Question: V 8.04. This is in the context of 'Manipulate' use only.
Here is a simple example of using an Item to place controls in different places in the UI using Manipulate
'''
Manipulate[Plot[Sin[z], {z, -Pi, Pi}, ImageSize -> 100],
Item[Control[{{x, 0, "x="}, 0, 10, 1,ImageSize->Tiny}],ControlPlacement->Left],
Item[Control[{{y, 0, "y="}, 0, 10, 1,ImageSize->Tiny}],ControlPlacement->Right]
]
'''

However, I am using Leonid's macro method (link <URL> to help me build my UI controls, so I'd like to do something like
'''
Manipulate[Plot[Sin[z], {z, -Pi, Pi}],
Evaluate@With[{im = ImageSize -> Tiny},
Item[Control[{{x, 0, "x="}, 0, 10, 1, im}],ControlPlacement -> Left],
Item[Control[{{y, 0, "y="}, 0, 10, 1, im}], ControlPlacement -> Right]
]
]
'''
The above does NOT work, because we no longer have ONE expression to make 'With' happy, which has the syntax
'''
With[{x=x0}, expression ]
'''
And in the above, the 2 'Item's are now not ONE expression, but 2.
This problem shows up only when I want to use 'Item' to control placement. Otherwise, I would use 'Grid[]' and combine my different things inside the 'Grid', and then the problem is solved.
But I can't of course use 'Item' inside grid for purposes of making each 'Item' locate in different place. The whole 'Grid' has to be in one place.
I thought wrapping the 2 Items inside a 'Sequence[]' might work but it does not.
Currently I solve this problem in my UI by simply breaking things into 2 separate 'With's like this:
'''
Manipulate[Plot[Sin[z], {z, -Pi, Pi}],
Evaluate@With[{im = ImageSize -> Tiny},
Item[Control[{{x, 0, "x="}, 0, 10, 1, im}],
ControlPlacement -> Left]
],
Evaluate@With[{im = ImageSize -> Tiny},
Item[Control[{{y, 0, "y="}, 0, 10, 1, im}],
ControlPlacement -> Right]
]
]
'''
And it works fine.
But of course, in the above, I lose of the benefits of using macro names to share among many control construction code.
Here is an example, using one macro inside another. I think it is a Hold issue. The trick shown below is not working for this. Will try to figure it out: (In practice, I use 2 levels macros, as I define some macros at one level, and use them to build a higher level macros in the second level. here I only show very simple example of what I mean)
'''
Manipulate[Plot[Sin[z], {z, -Pi, Pi}],
Evaluate@With[{im = ImageSize -> Tiny},
Evaluate@With[{},
## &[
Item[Control[{{x, 0, "x="}, 0, 10, 1, im}], ControlPlacement -> Left],
Item[Control[{{y, 0, "y="}, 0, 10, 1, im}], ControlPlacement -> Right]
]
]
]
]
'''
I am almost sure I need a 'HoldAll' thing to insert in the right place to sort this one out. Will try to figure it out and report here. Coffee is almost done ;)
Ok, MrWizard showed me the problem with above. I should have an Evaluate on the inner macros. I forgot about this. Here it is now, it works fine:
'''
Manipulate[Plot[Sin[z], {z, -Pi, Pi}],
Evaluate@With[{},
With[{},
## &[
Item[Control[{{x, 0, "x="}, 0, 10, 1}], ControlPlacement -> Left],
Item[Control[{{y, 0, "y="}, 0, 10, 1}], ControlPlacement -> Right]
]
](*close second With*)
](*close first With*)
](*close Manipulate*)
'''
Thanks for the answer, both very useful.
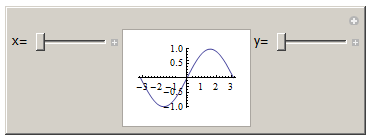
Answer: Don't forget about 'Sequence' and 'Apply'.
'''
Manipulate[Plot[Sin[z], {z, -Pi, Pi}],
Evaluate[
Sequence @@ With[{im = ImageSize -> Tiny},
Hold[
Item[Control[{{x, 0, "x="}, 0, 10, 1, im}], ControlPlacement -> Left],
Item[Control[{{y, 0, "y="}, 0, 10, 1, im}], ControlPlacement -> Right]
]
]
]]
'''

Brett's answer made me realize the same thing can be done more tersely like this:
'''
Manipulate[
Plot[Sin[z], {z, -Pi, Pi}],
Evaluate @ With[{im = ImageSize -> Tiny},
## &[
Item[Control[{{x, 0, "x="}, 0, 10, 1, im}], ControlPlacement -> Left],
Item[Control[{{y, 0, "y="}, 0, 10, 1, im}], ControlPlacement -> Right]
]
]
]
'''
Since 'With' does not have 'SequenceHold' attribute we cannot do simply Sequence[Item, Item], but we can use '## &[Item, Item]' because '&' delays the evaluation.